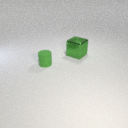
large green metal cube behind small green rubber cylinder